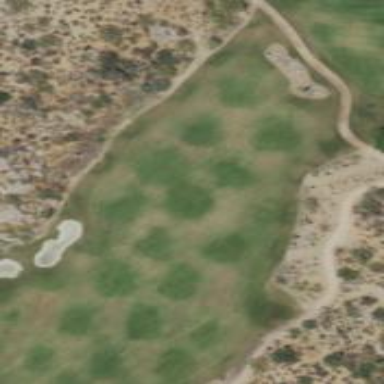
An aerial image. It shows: Area of rough grass used for golf.